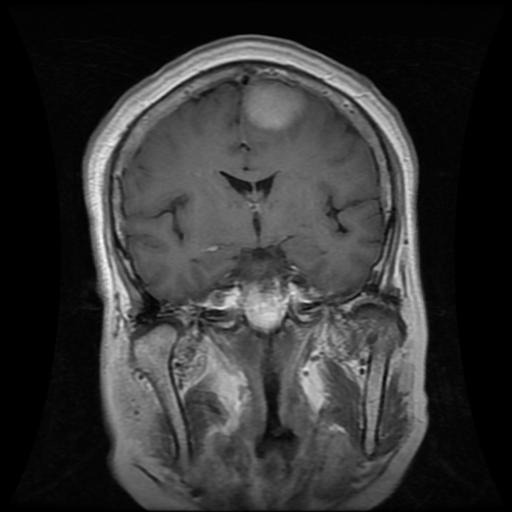
Label: meningioma